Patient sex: M
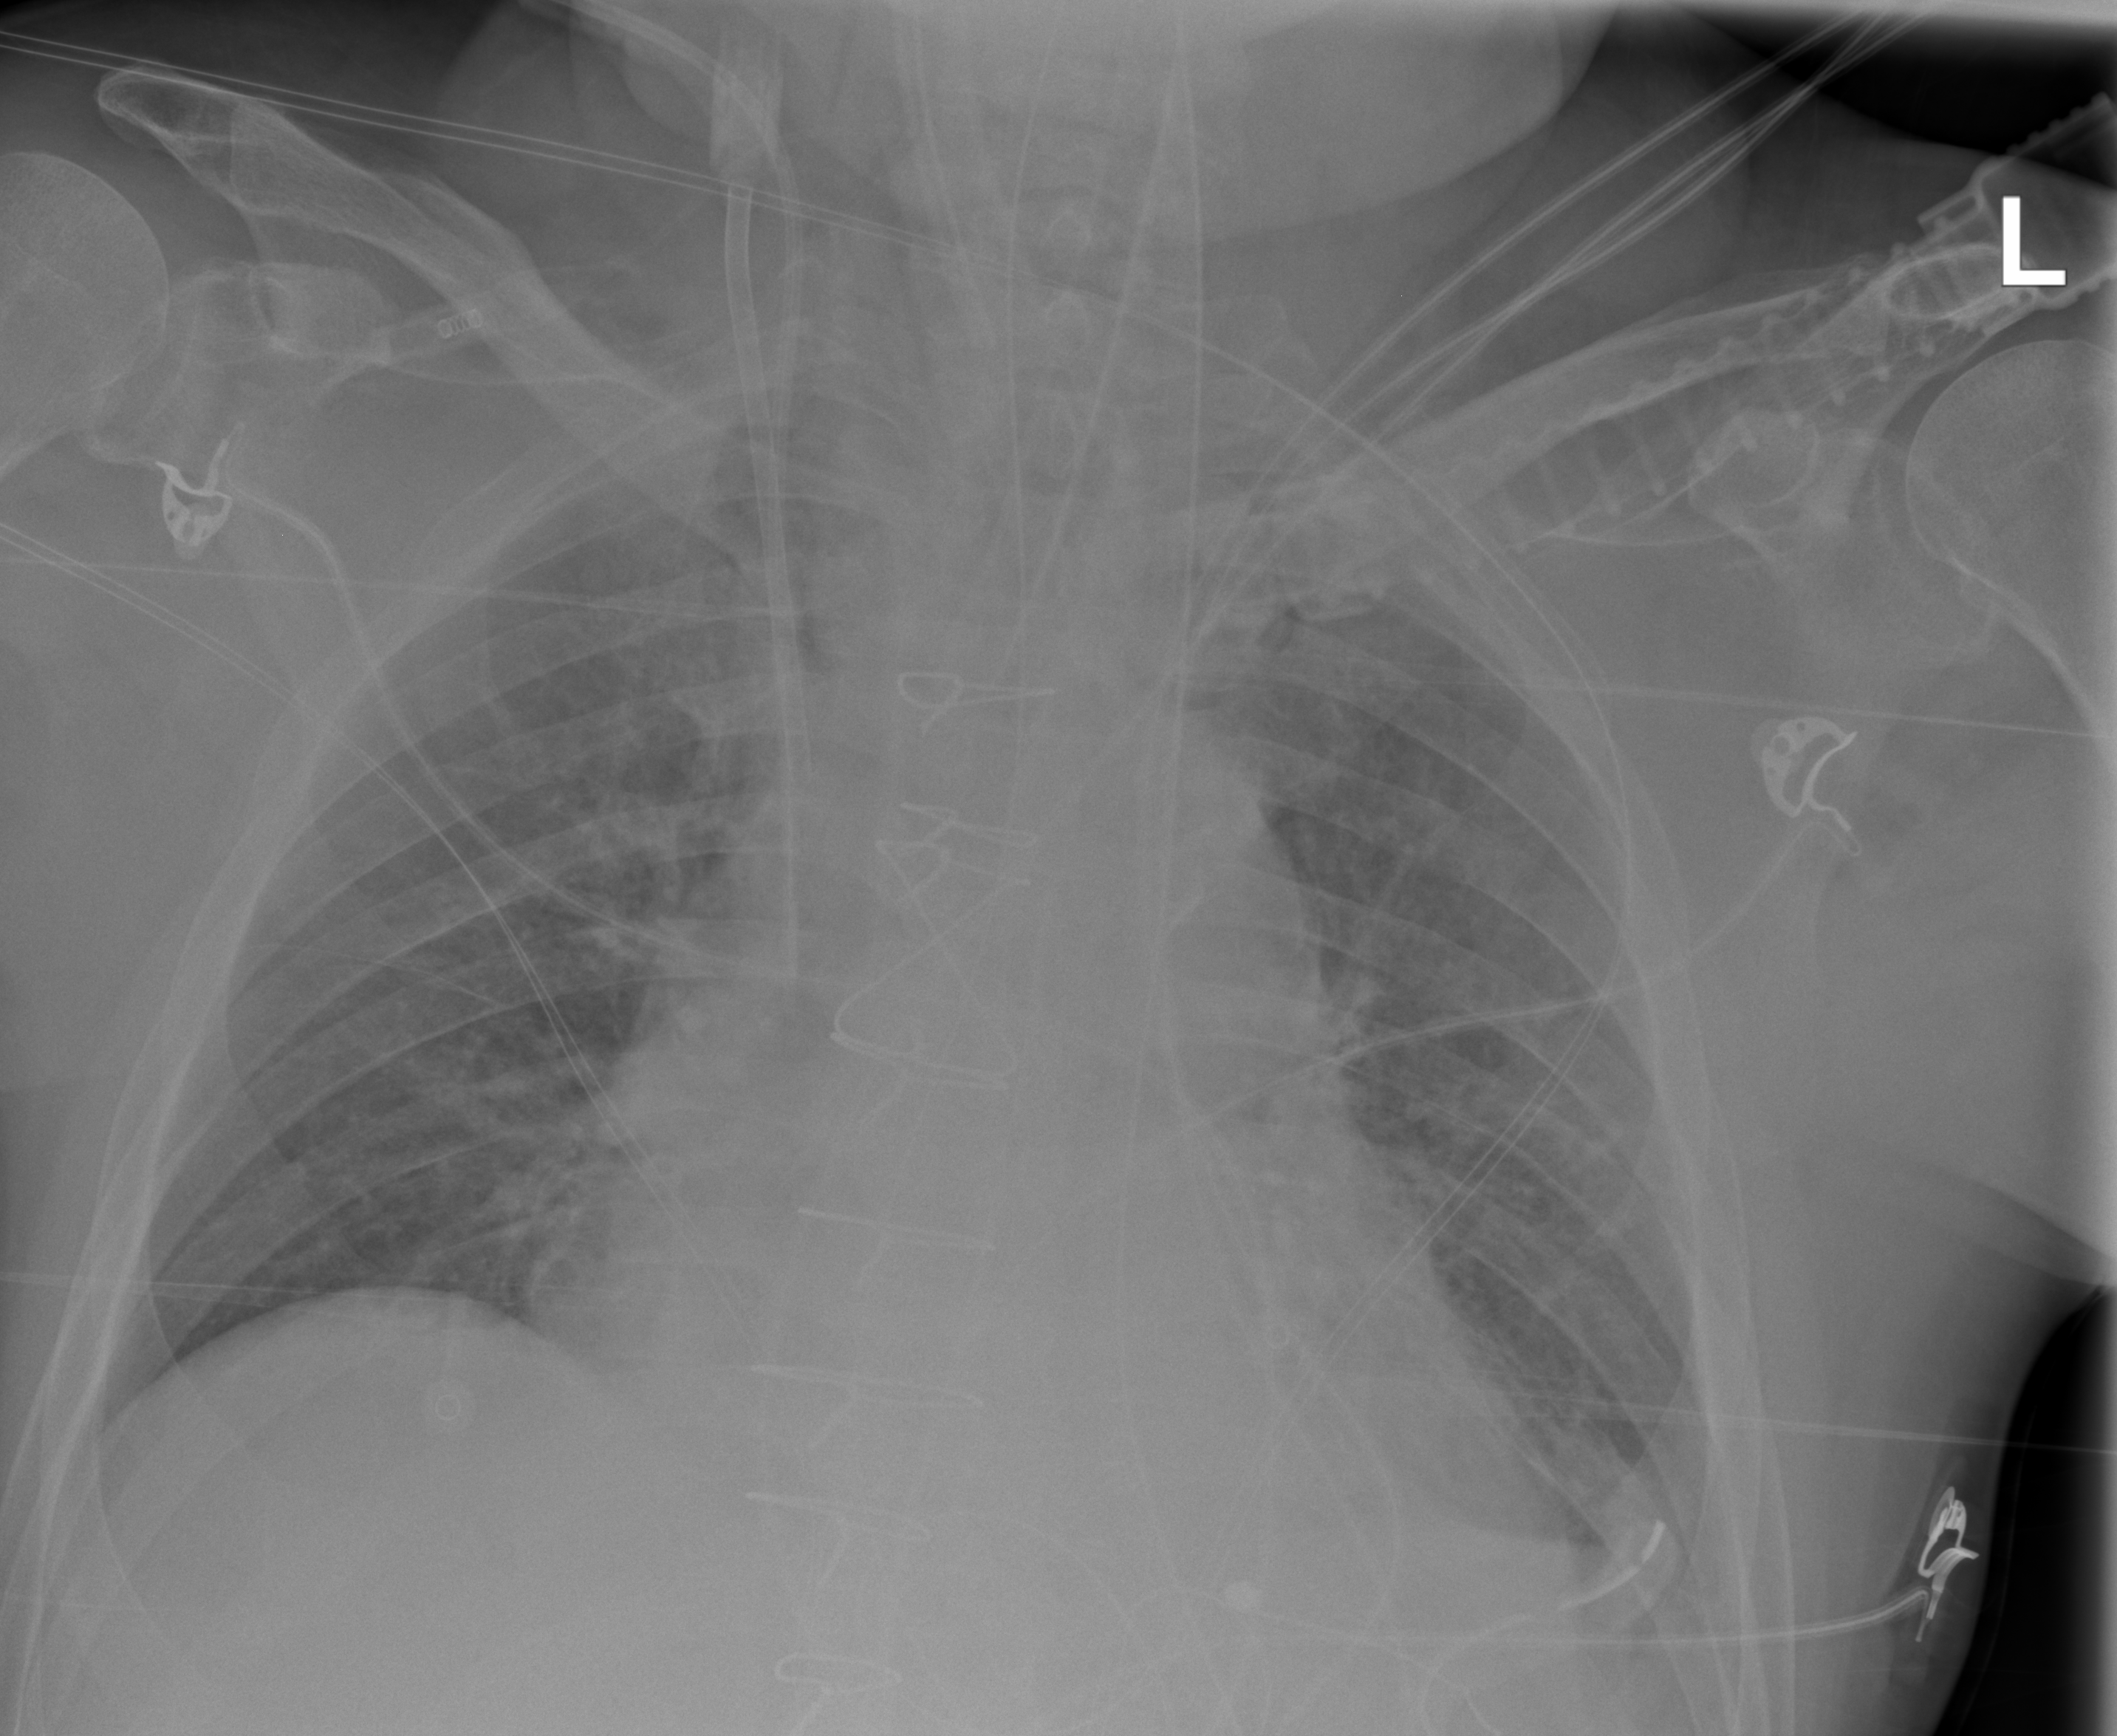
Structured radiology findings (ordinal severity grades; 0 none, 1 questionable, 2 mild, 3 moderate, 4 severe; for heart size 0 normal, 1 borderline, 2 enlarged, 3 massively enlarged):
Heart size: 2
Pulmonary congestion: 2
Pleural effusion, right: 0
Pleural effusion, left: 2
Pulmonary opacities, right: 0
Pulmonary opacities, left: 0
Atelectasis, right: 0
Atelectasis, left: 2